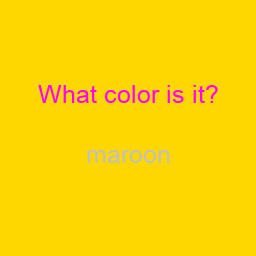
Color: silver
Color name shown: maroon
Background color: gold
Question text color: magenta